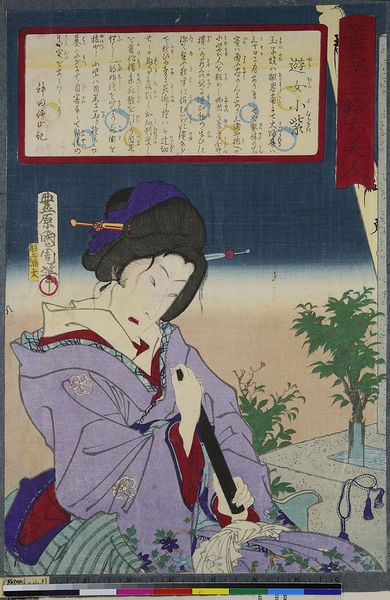
Titel: Kurtisane Komurasaki, aus der Serie: Die 16 Schönheiten von Gut und Böse
Künstler: Toyohara Kunichika
Standort: Hamburg
Institution: Museum für Kunst und Gewerbe Hamburg
Schlagwörter: frau, pflanze, ruder, holzschnitt, japan, farbe, schriftzeichen, druck, druckgraphik, druckgrafik, china, zeit, farbholzschnitt, haarnadel, kimono, kurtisane, reproduktionen, druckerzeugnisse, meiji, ukiyo, hetäre